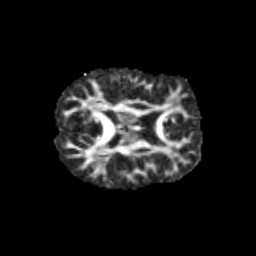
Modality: FA
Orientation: axial
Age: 12
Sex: female
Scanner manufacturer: siemens
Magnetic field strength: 3 T
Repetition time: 3.8 s
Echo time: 0.07 s